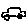
Label: car